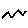
Label: zigzag